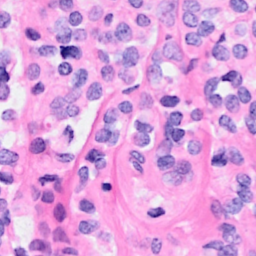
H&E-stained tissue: Breast